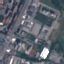
Land use / land cover: Industrial